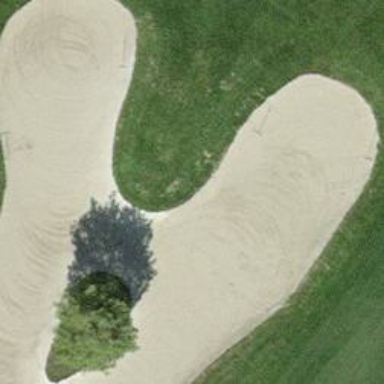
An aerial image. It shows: Golf bunker filled with natural sand.